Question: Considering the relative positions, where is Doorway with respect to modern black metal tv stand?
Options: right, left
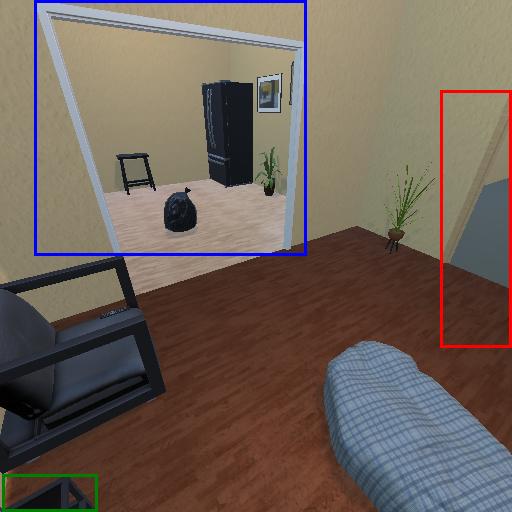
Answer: right